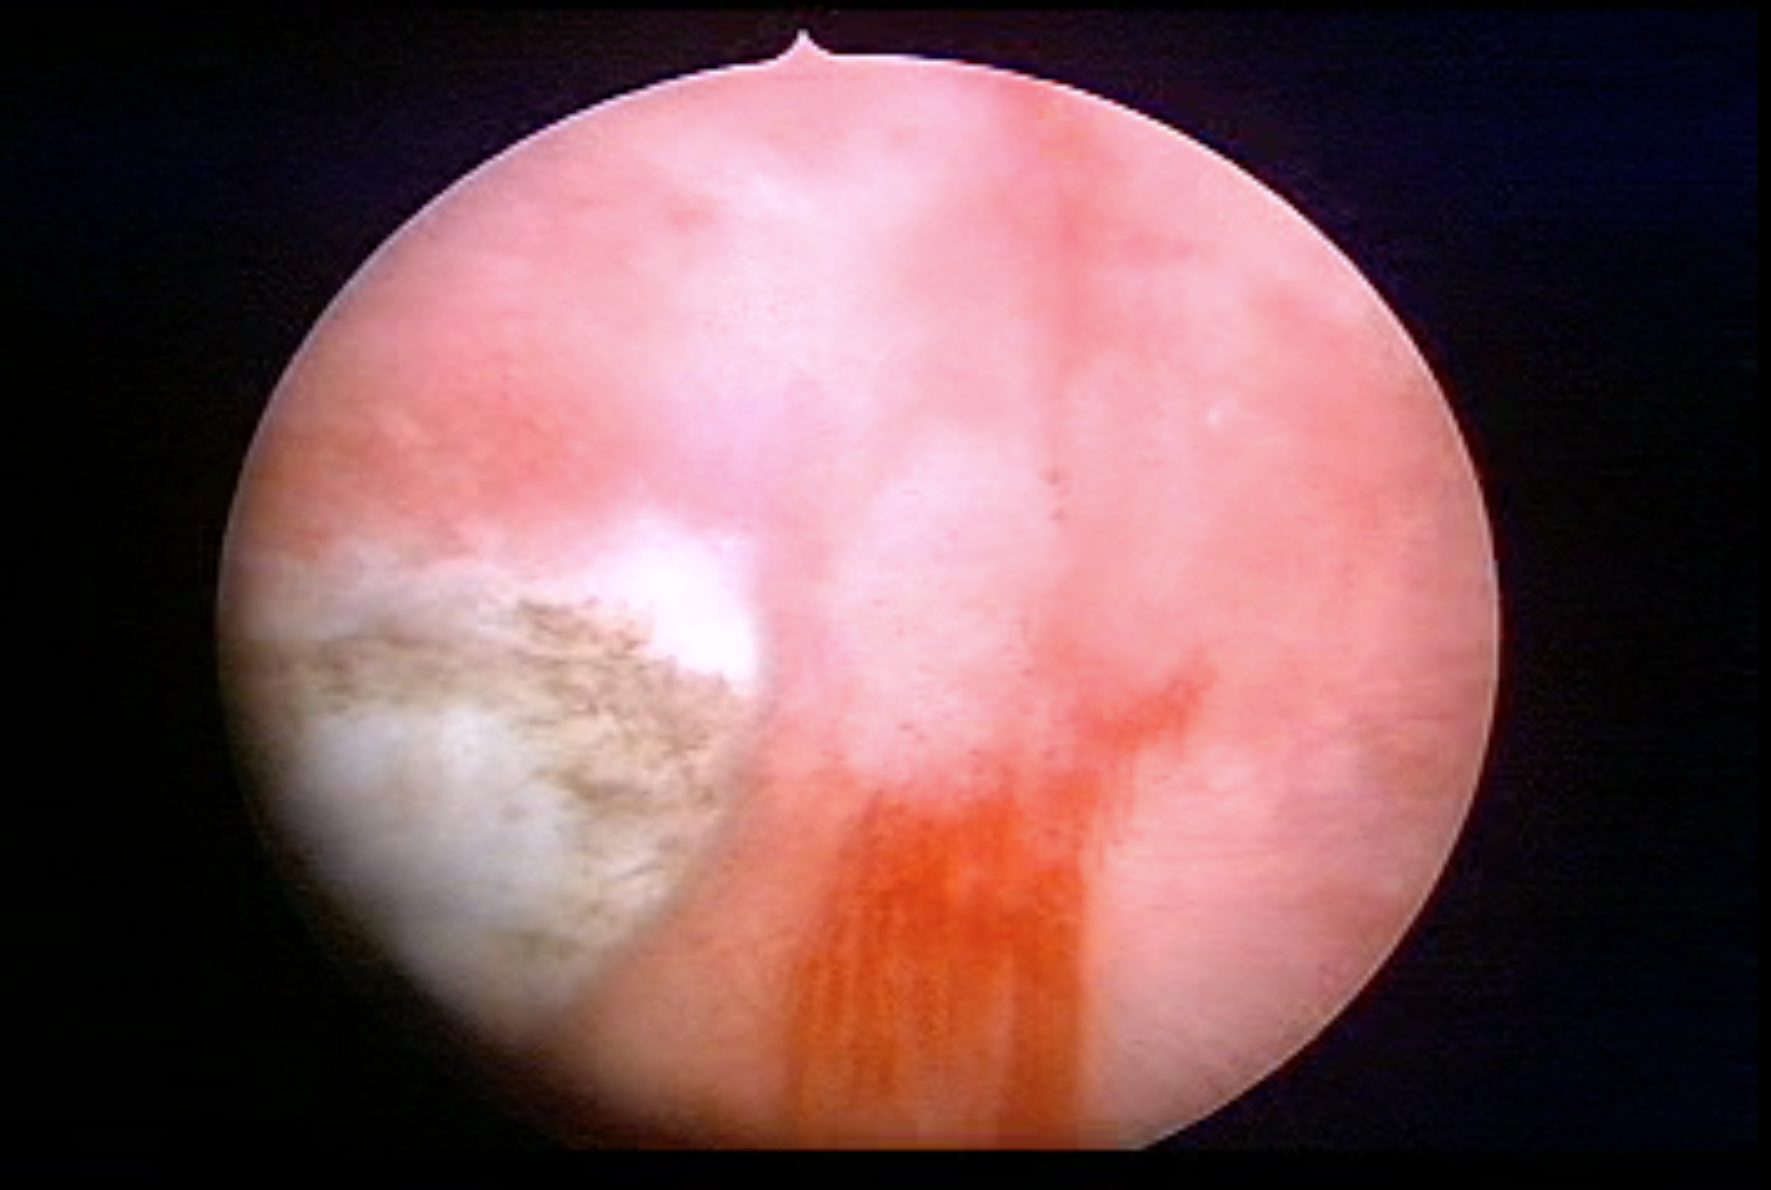
Modality: WLC
Class: Malignant
Subclass: LowGradePapillary
Lesion: L1
Stage: Ta
Morphology: Non-papillary
Bladder cancer association: Yes